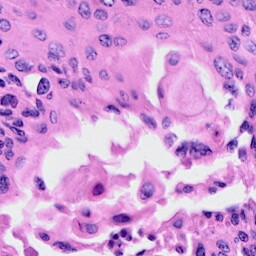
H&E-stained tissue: Cervix